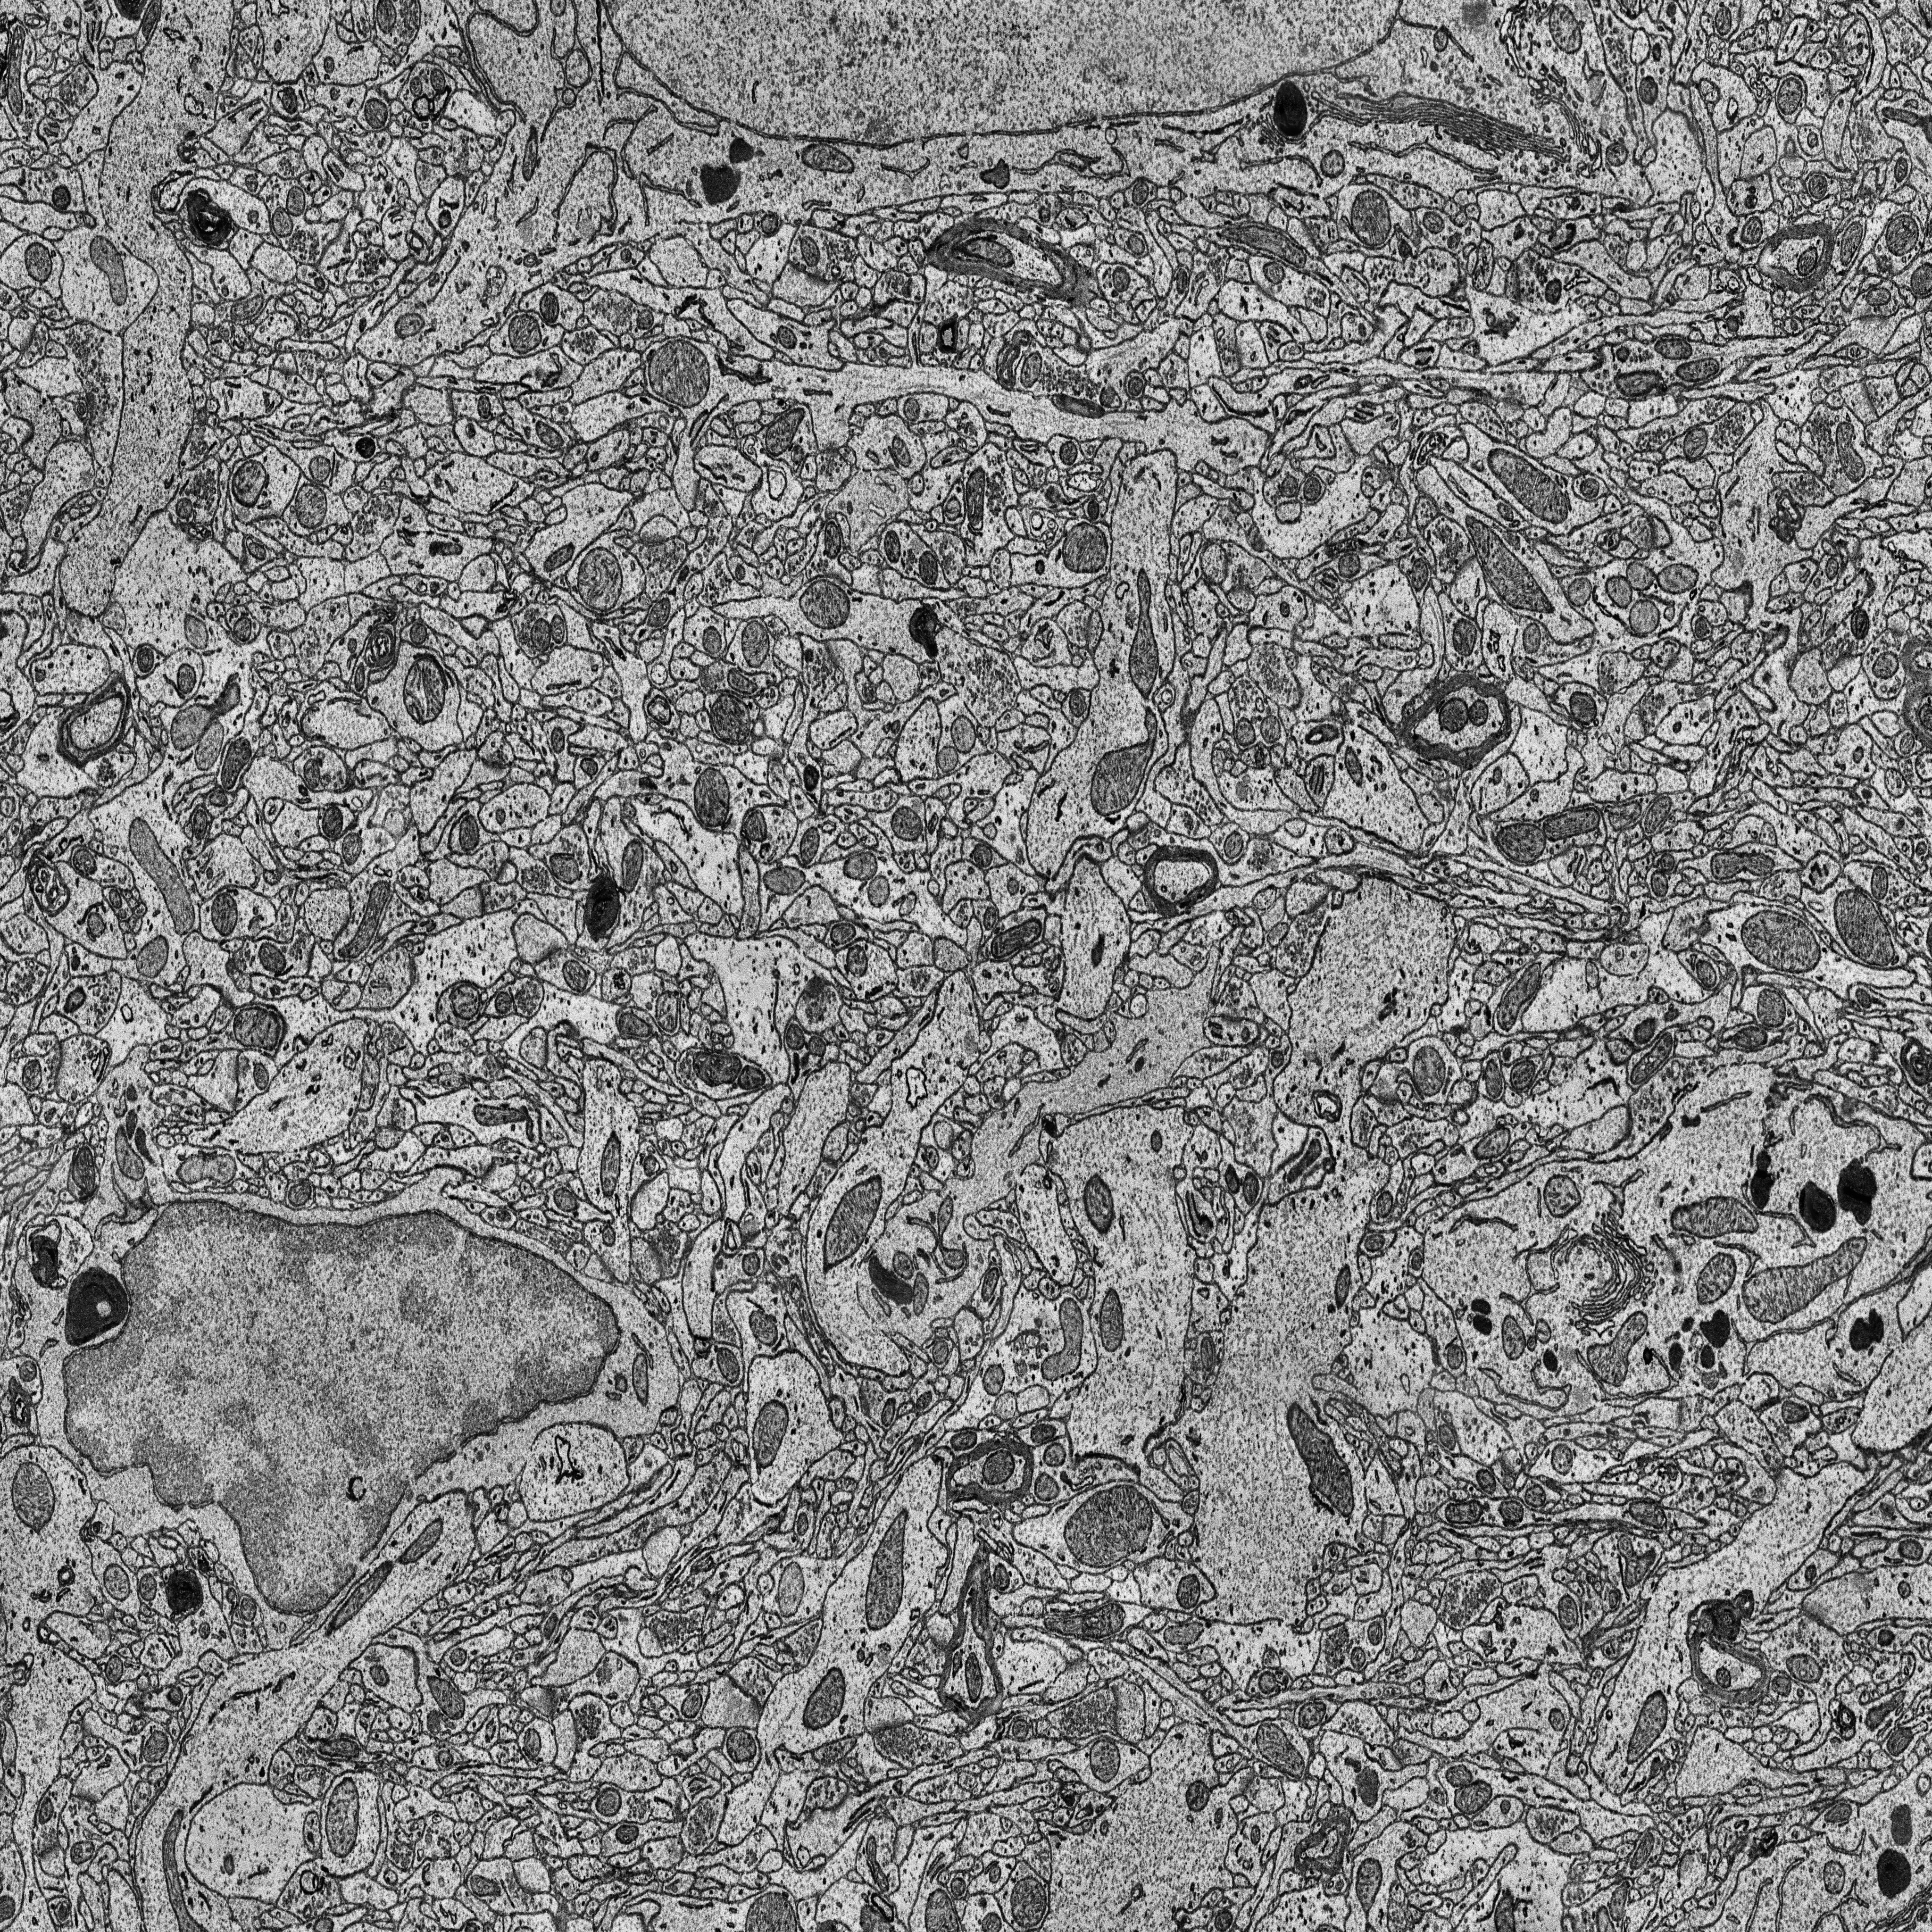
Electron microscopy slice of rat cortex tissue
Slice depth (z): 67
Mitochondria instances in slice: 382